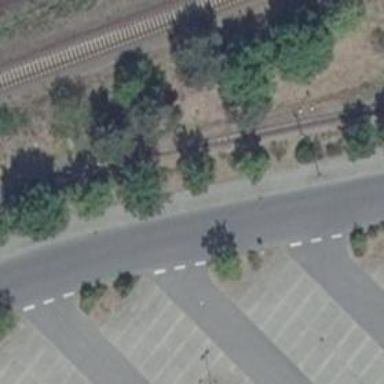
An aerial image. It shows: Railway signal.